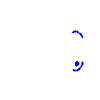
Particle: electron